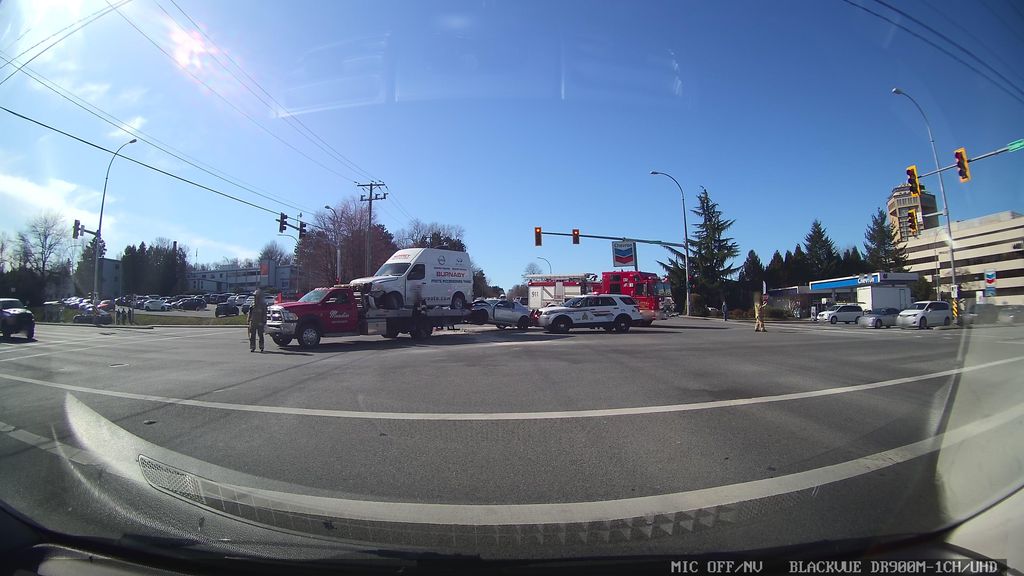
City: vancouver